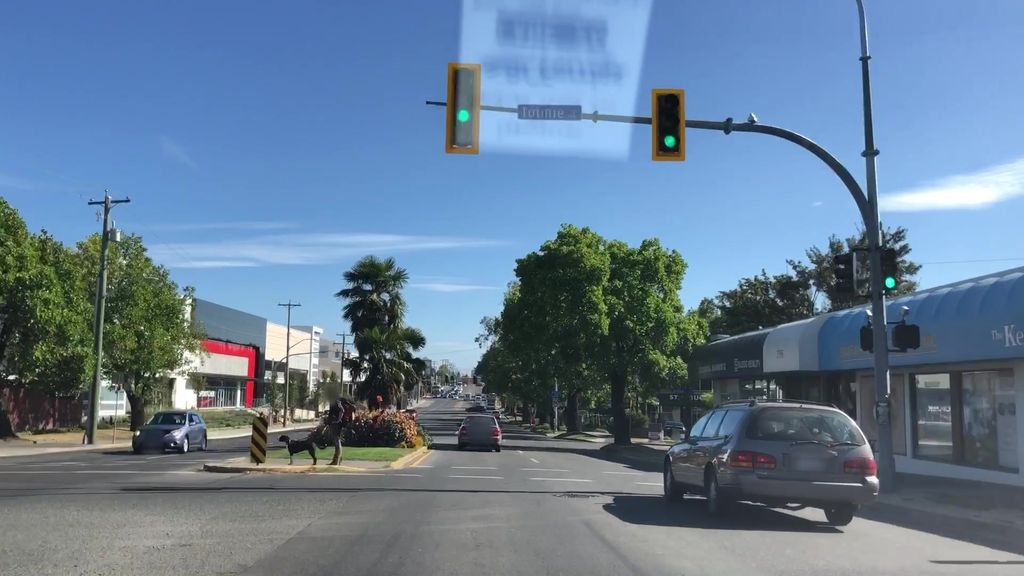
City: victoria